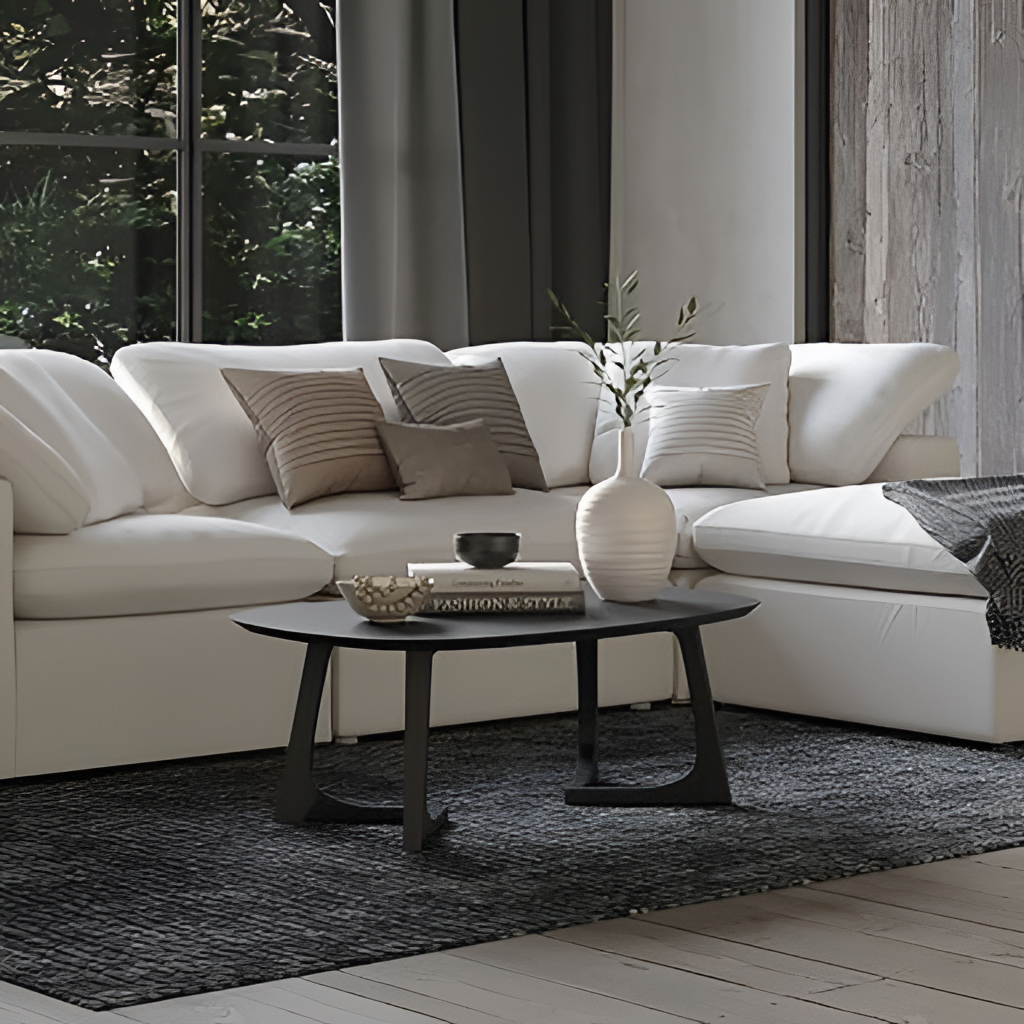
living room, wood coffee table, contemporary, wood flooring, with plank pattern, gray and white fabric wallpaper, with vertical two tone pattern